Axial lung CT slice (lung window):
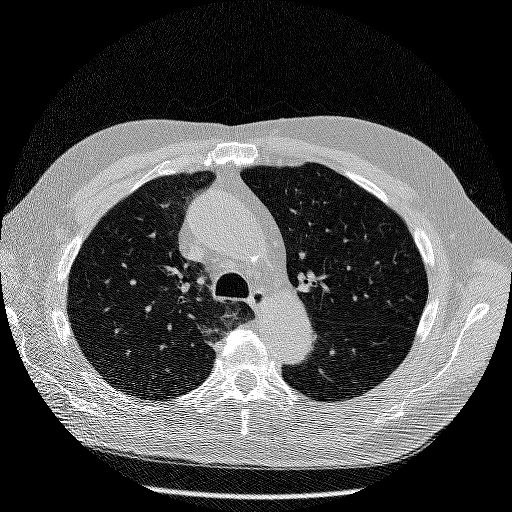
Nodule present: no